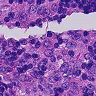
Metastatic tissue present: no